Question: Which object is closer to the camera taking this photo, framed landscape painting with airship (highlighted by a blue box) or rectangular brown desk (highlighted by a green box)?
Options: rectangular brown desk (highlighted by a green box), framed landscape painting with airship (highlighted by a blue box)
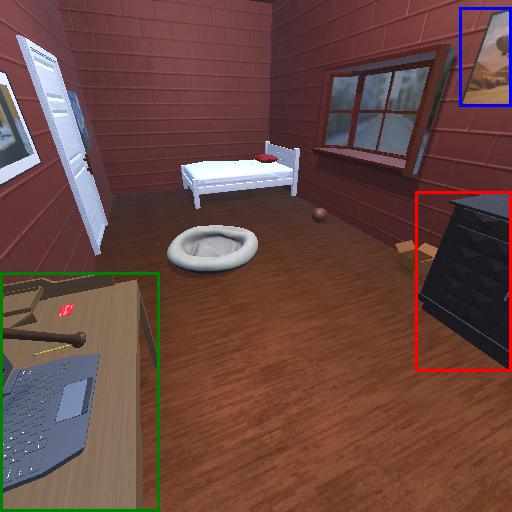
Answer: rectangular brown desk (highlighted by a green box)